Interaction volume radius: 5 \u00c5
Interaction volume height: 25 \u00c5
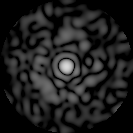
Disorder parameter: 0.822